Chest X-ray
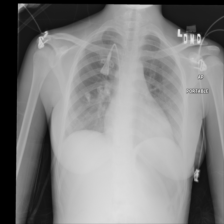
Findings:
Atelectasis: negative
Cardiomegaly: negative
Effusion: negative
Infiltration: positive
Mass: negative
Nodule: negative
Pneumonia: negative
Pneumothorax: negative
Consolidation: negative
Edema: negative
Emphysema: negative
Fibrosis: negative
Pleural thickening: negative
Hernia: negative